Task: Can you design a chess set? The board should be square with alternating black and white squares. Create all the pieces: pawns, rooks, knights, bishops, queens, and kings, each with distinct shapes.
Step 2889:
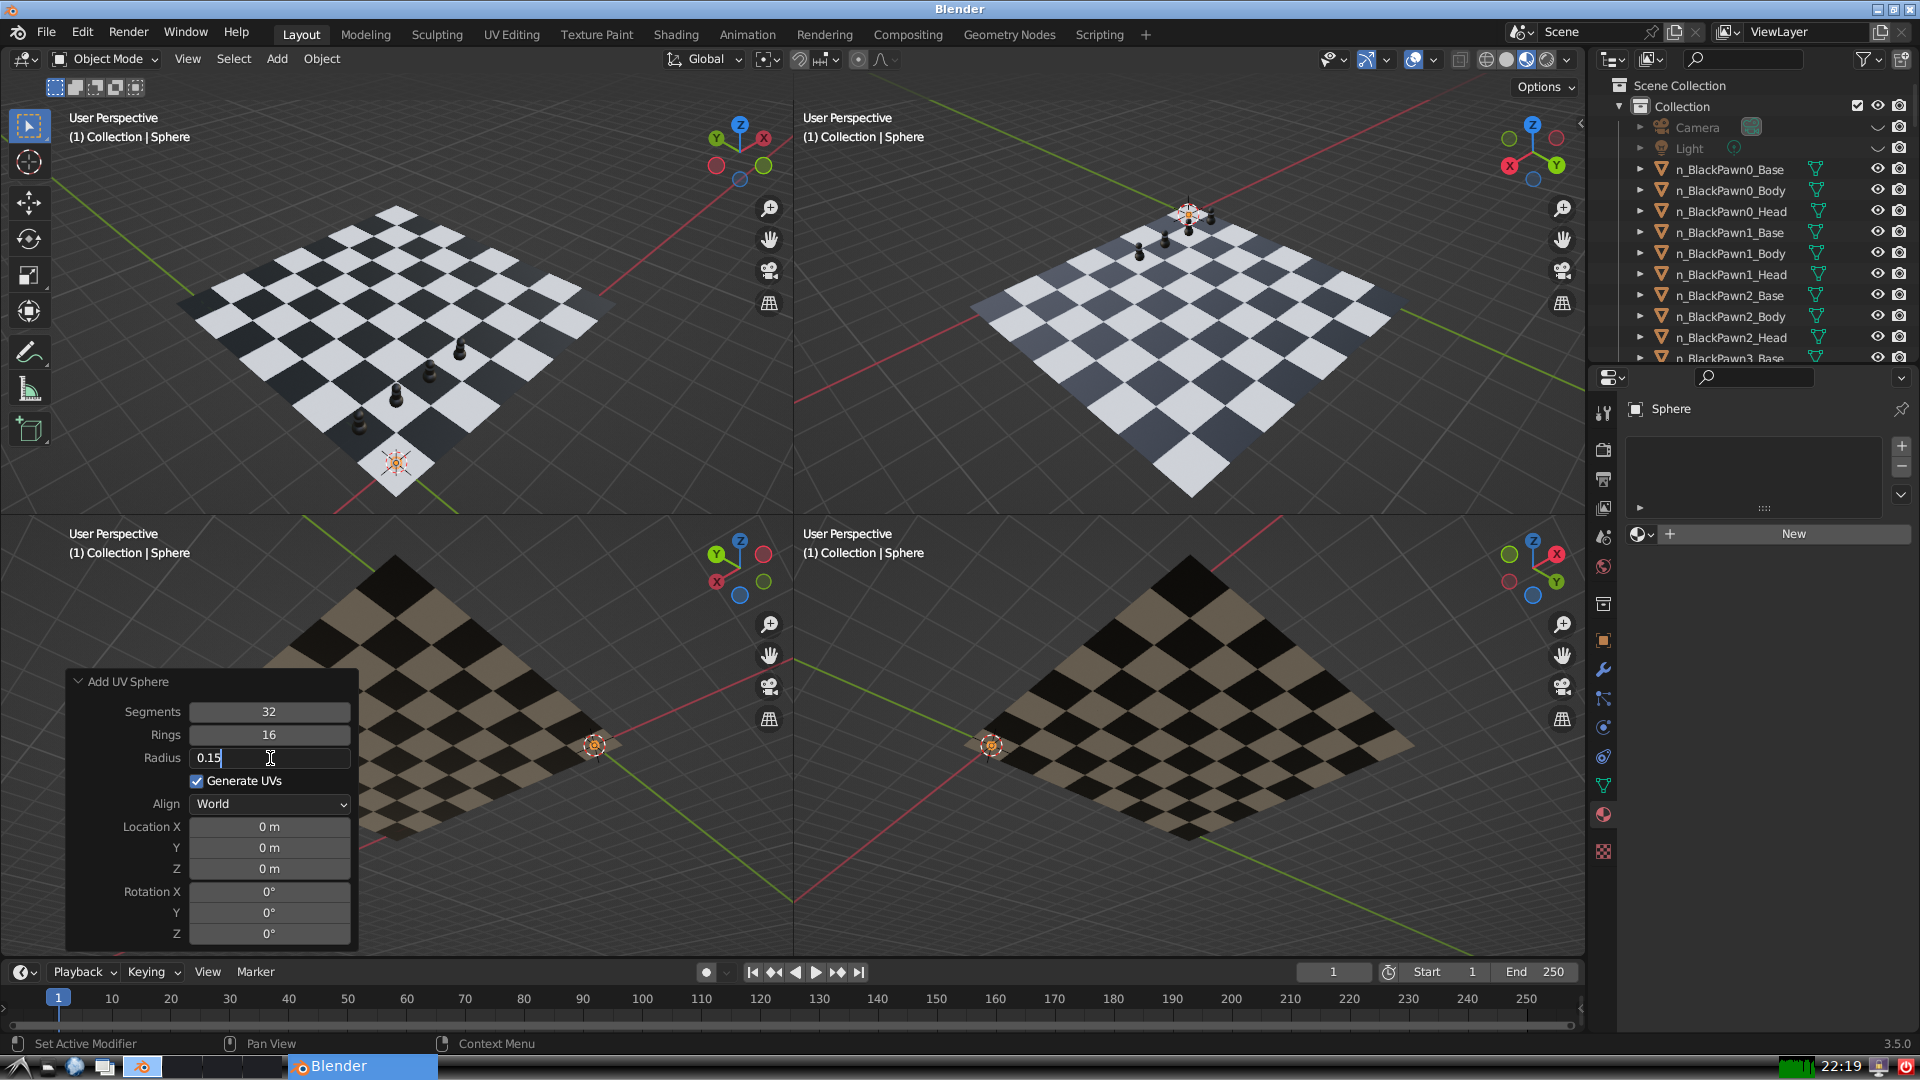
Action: {"key_press": ['Return']}